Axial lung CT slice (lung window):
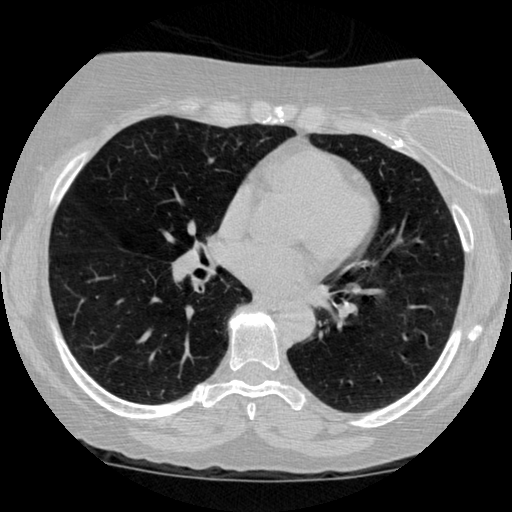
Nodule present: no